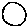
Label: circle